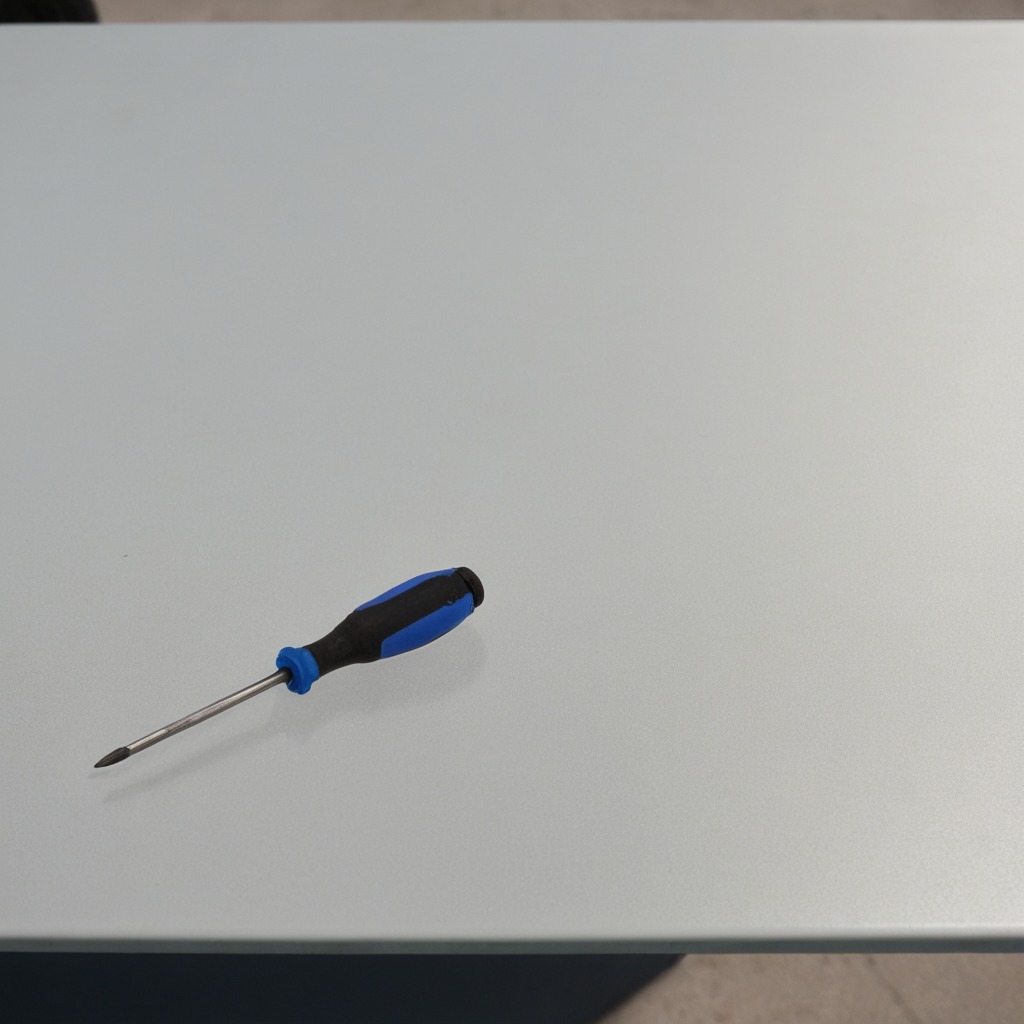
A screwdriver is lying on a table in a temporary outdoor tool station.